Brain MRI, t1w sequence, axial 2D slice.
Patient: age 42, sex F, weight 95 kg, height 1.95 m
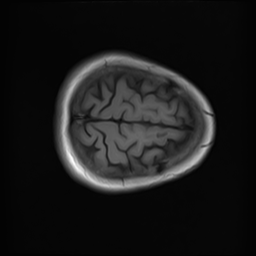